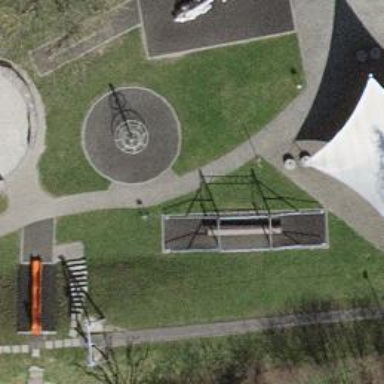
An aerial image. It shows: Playground area for leisure land.